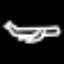
Label: airplane